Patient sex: F
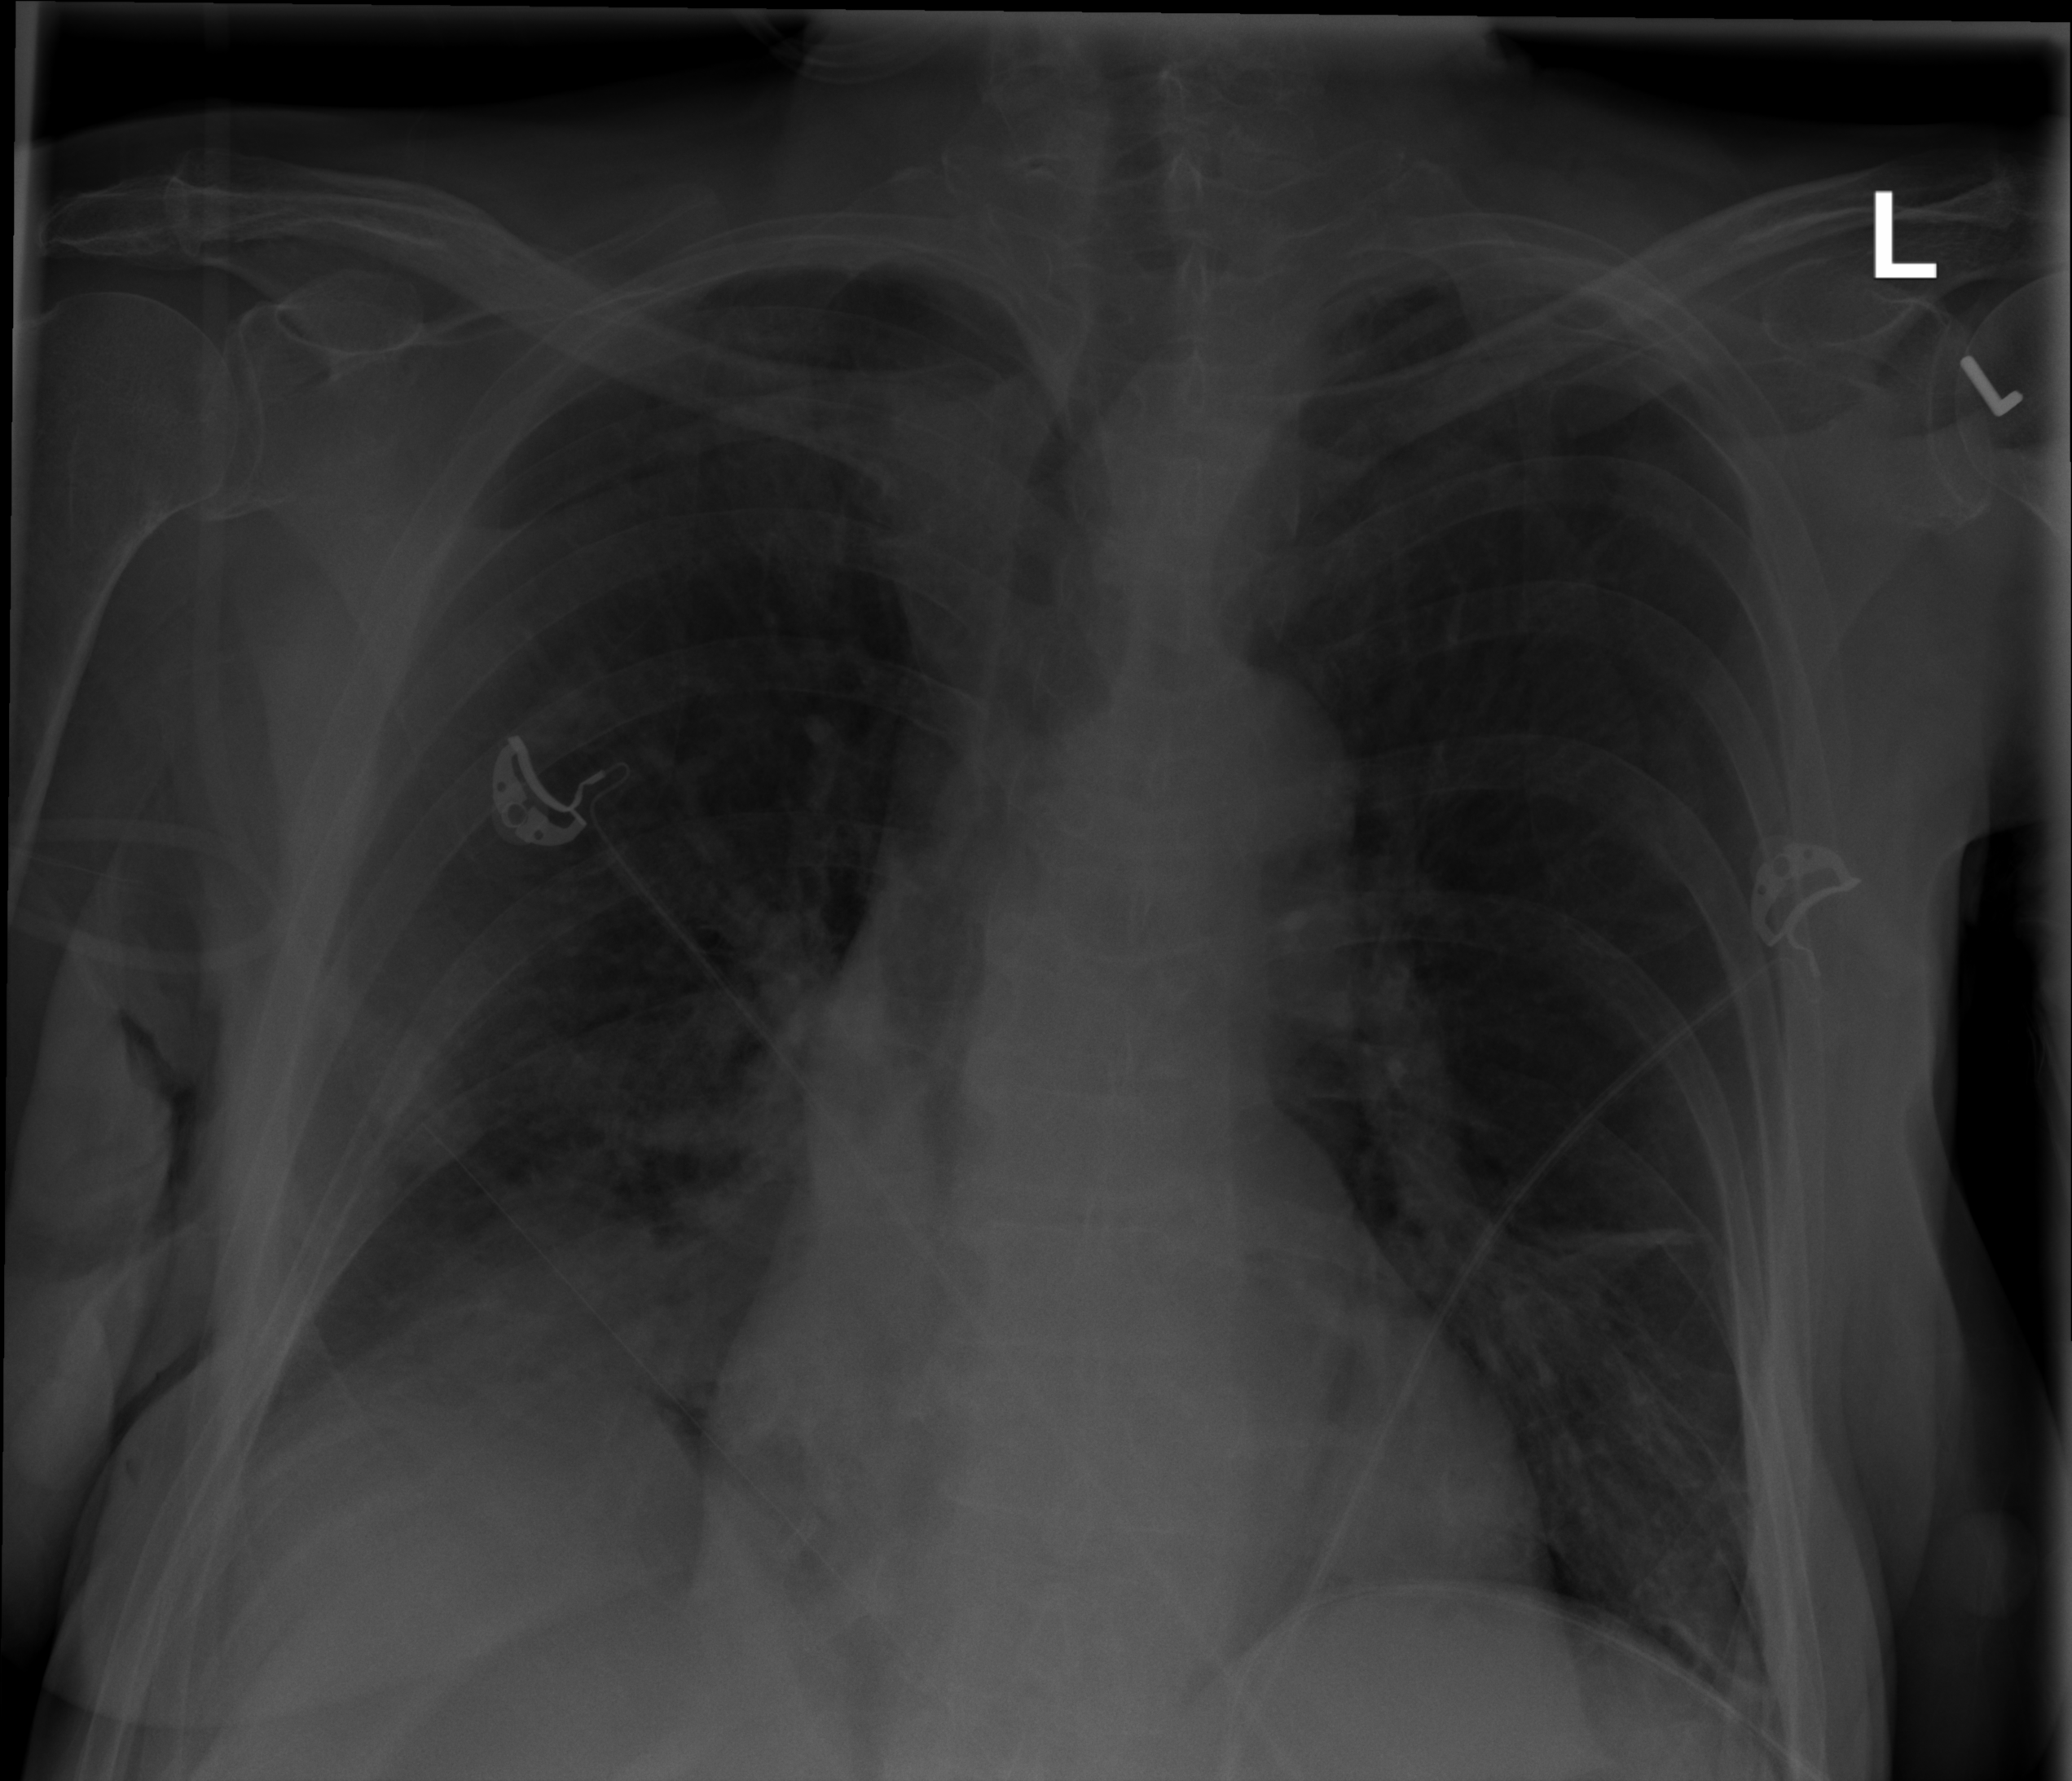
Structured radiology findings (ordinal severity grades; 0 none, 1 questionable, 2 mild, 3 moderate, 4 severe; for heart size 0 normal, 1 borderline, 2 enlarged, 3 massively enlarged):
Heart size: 0
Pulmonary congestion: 2
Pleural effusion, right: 3
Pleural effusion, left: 0
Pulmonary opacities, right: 3
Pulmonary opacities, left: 3
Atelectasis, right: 3
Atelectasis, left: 3